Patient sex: M
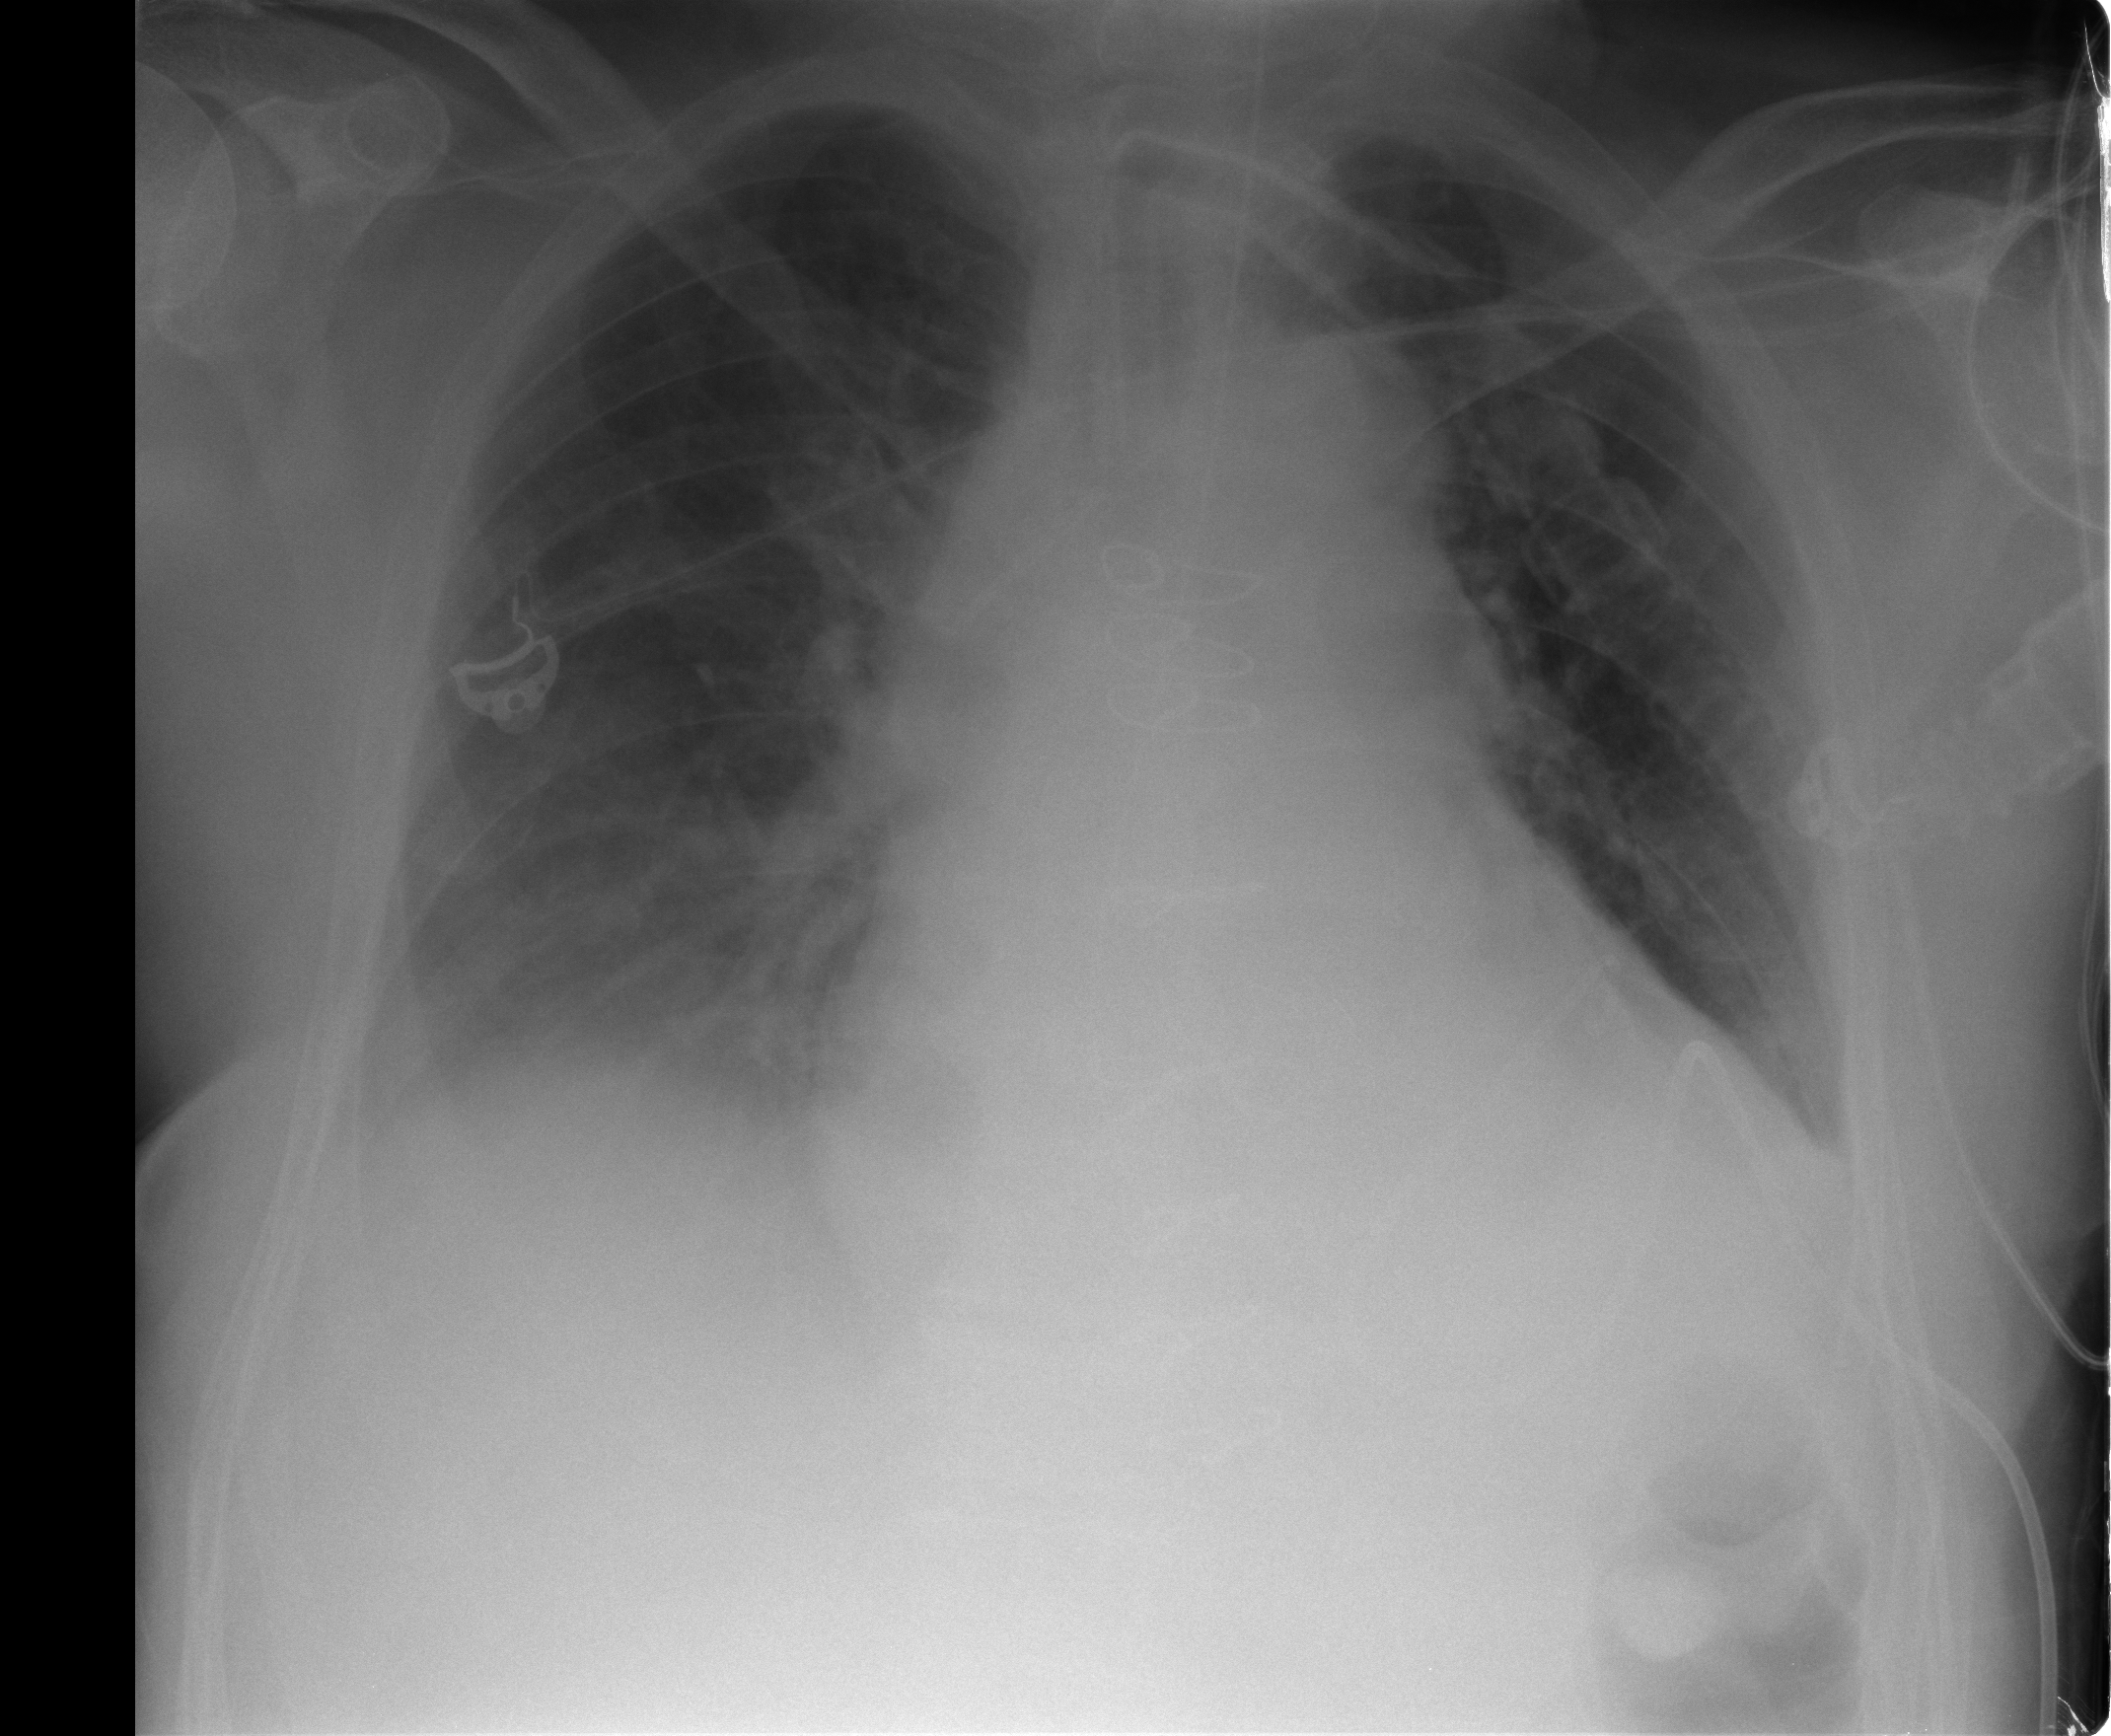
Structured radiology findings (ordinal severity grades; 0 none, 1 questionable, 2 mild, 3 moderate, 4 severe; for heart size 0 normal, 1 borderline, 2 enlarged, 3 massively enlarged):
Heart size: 2
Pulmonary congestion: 2
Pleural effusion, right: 2
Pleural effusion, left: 1
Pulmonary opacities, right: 1
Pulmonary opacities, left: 0
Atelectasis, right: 2
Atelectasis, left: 2